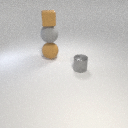
large brown rubber sphere below small brown rubber cube